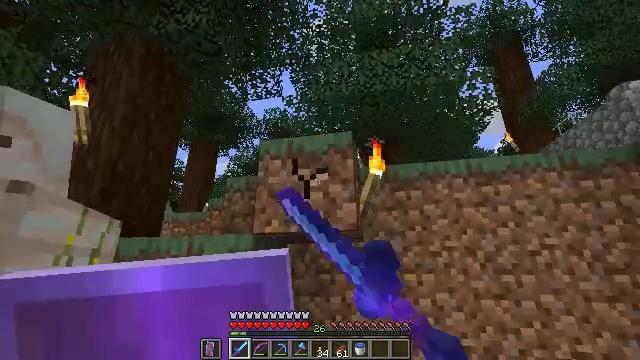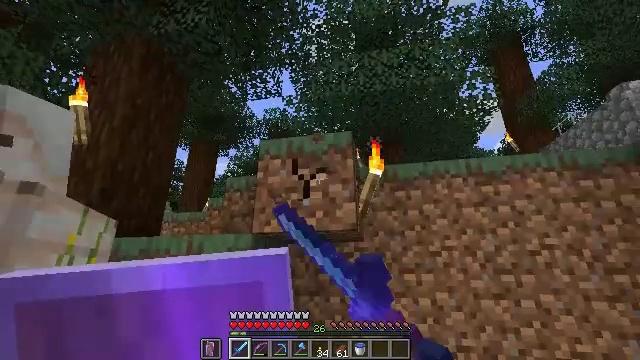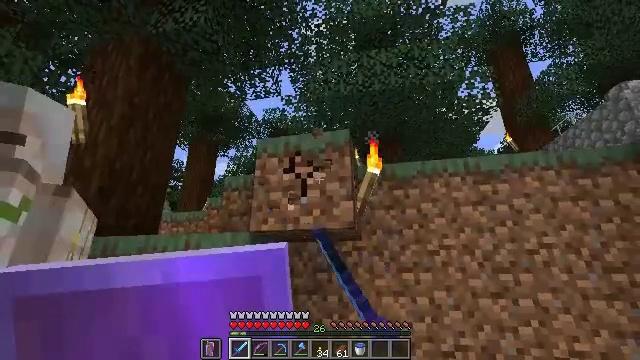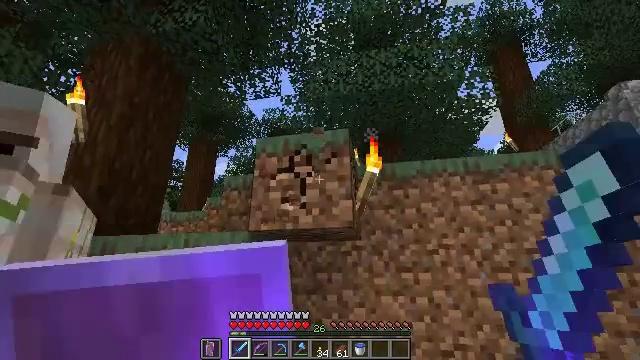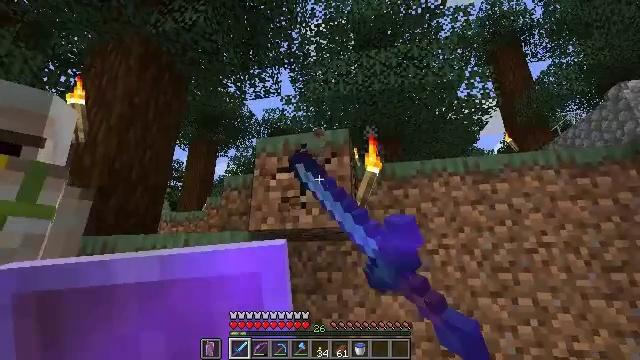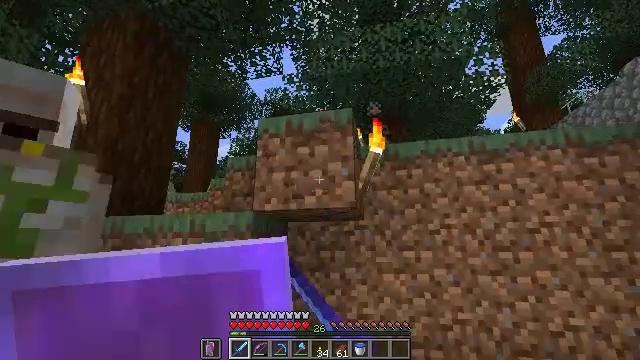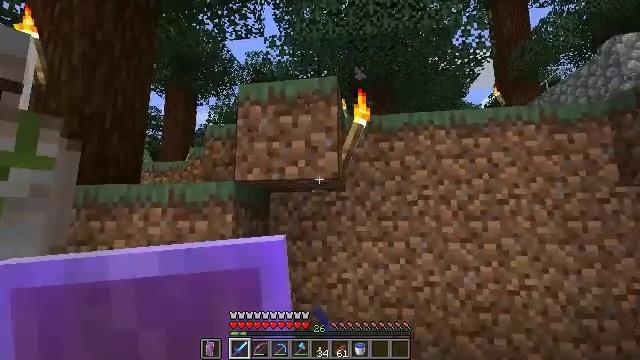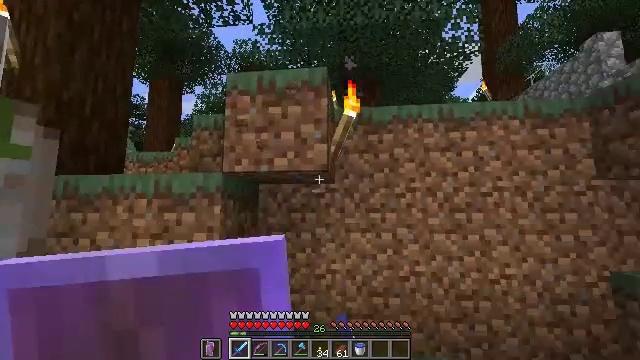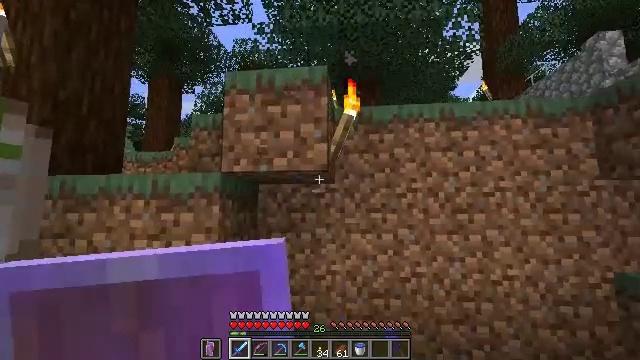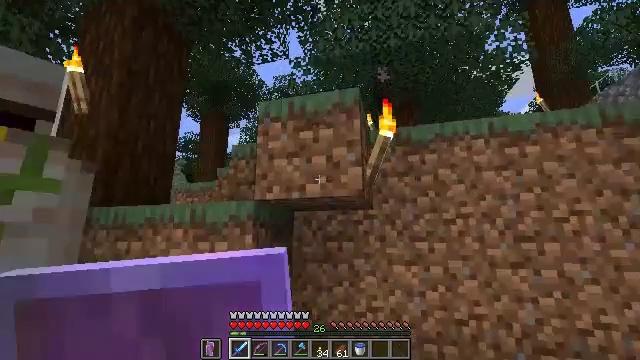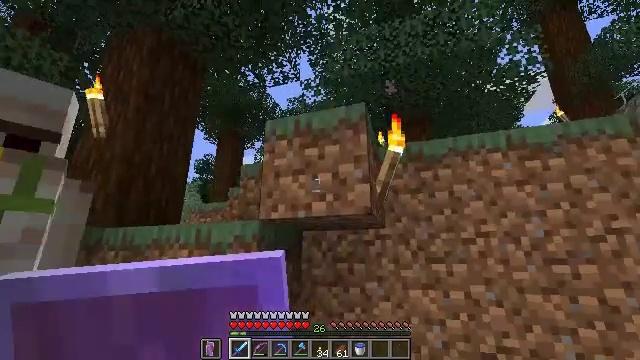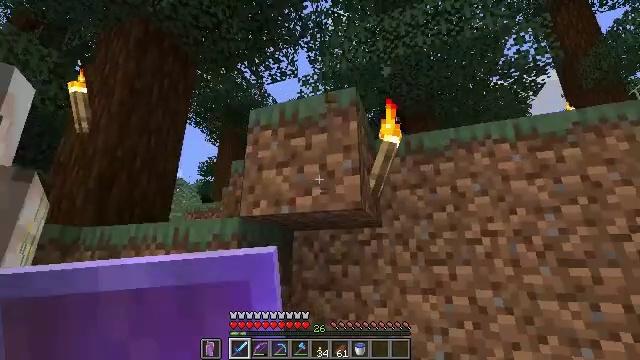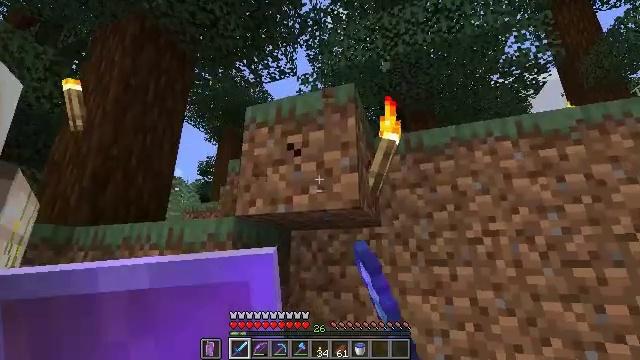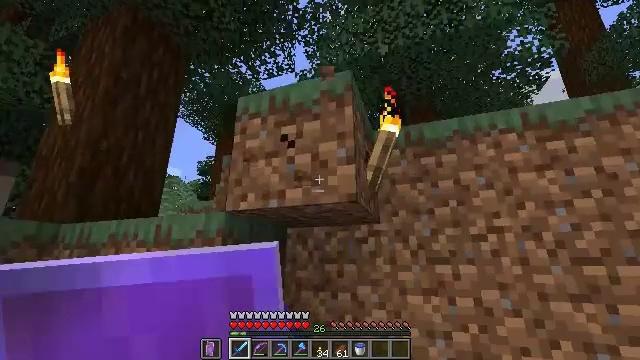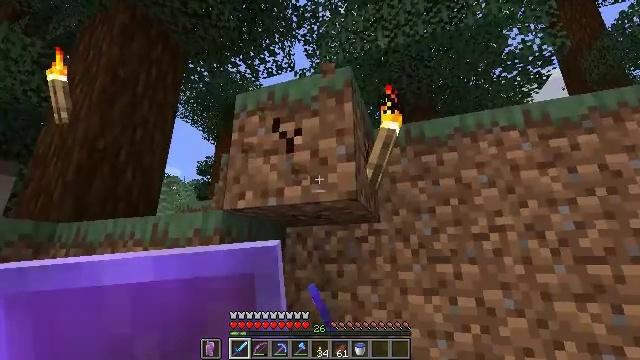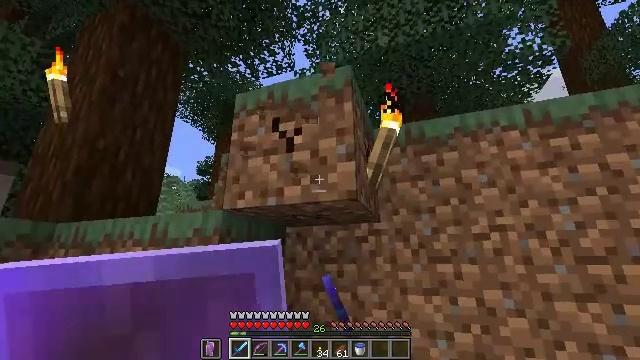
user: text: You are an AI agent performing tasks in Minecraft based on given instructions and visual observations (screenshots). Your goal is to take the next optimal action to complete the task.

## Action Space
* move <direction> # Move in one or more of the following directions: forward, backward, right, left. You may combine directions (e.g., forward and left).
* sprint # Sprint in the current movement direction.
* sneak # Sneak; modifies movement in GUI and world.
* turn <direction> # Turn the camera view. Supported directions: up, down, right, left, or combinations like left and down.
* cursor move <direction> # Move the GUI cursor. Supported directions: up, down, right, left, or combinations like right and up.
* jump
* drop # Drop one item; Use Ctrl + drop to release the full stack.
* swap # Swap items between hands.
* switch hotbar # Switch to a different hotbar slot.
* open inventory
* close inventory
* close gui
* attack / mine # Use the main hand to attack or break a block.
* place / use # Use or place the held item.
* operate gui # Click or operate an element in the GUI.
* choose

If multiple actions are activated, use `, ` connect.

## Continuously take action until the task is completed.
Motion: motion action
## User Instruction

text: Dig up the grass block for dirt.
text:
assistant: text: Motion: attack / mine
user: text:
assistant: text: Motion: attack / mine
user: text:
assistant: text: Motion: attack / mine
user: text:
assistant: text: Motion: attack / mine
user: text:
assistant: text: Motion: turn down
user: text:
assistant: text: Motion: turn right and down
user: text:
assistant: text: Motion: turn right and down
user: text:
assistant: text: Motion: move forward
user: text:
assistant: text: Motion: move forward and move right, turn left and up
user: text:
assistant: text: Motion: move forward and move right, turn left and up
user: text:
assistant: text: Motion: move forward, turn left, attack / mine
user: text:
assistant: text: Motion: attack / mine
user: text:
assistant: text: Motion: attack / mine
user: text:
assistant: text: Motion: attack / mine
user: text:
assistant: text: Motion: attack / mine
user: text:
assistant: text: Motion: attack / mine
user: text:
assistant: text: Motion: attack / mine
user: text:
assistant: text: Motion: attack / mine
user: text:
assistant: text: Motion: attack / mine
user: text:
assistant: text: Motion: attack / mine
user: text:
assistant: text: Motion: attack / mine
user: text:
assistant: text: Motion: attack / mine
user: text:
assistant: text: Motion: attack / mine
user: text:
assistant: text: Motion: attack / mine
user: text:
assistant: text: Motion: attack / mine
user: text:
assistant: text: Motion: attack / mine
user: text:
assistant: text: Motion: attack / mine
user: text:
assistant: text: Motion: attack / mine
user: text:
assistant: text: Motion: attack / mine
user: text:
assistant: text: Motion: attack / mine